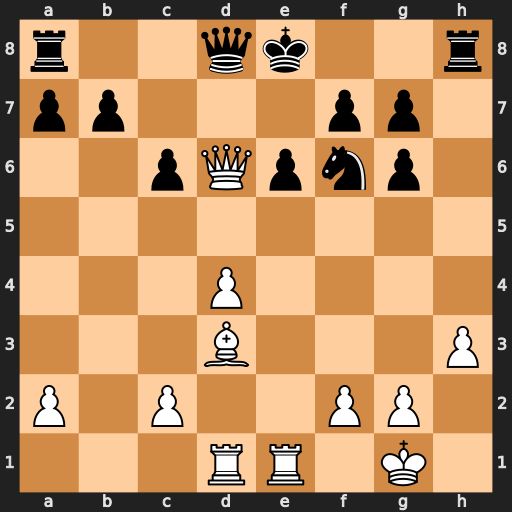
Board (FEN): r2qk2r/pp3pp1/2pQpnp1/8/3P4/3B3P/P1P2PP1/3RR1K1
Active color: w
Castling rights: kq
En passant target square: -
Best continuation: Rxe6+ fxe6 Bxg6#